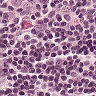
Metastatic tissue present: yes